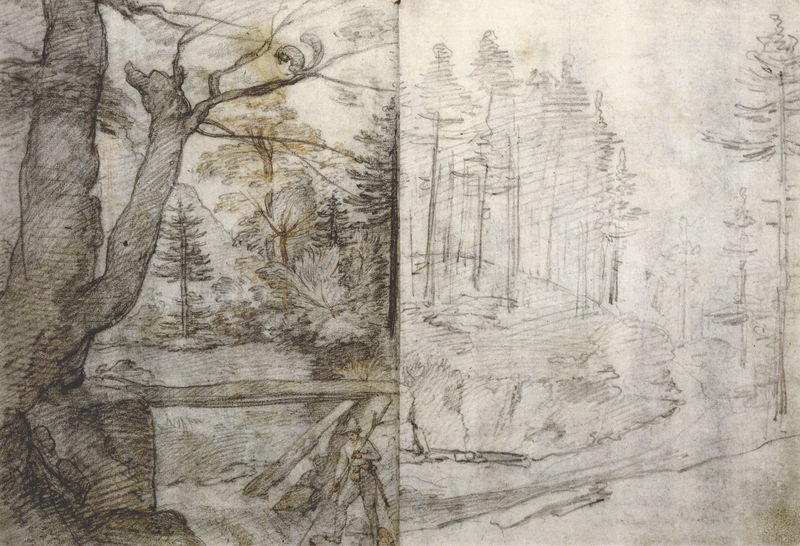
Titel: Junger Mann beim Überqueren eines Wildbachs, Ansicht des Bachlaufs
Künstler: Federico Zuccari
Standort: Wien
Institution: Albertina
Schlagwörter: baum, berg, blau, blätter, felsen, himmel, mann, vogel, wasser, weiß, bäume, fluss, grün, landschaft, äste, grau, holz, hut, schwarz, skizze, zeichnung, weg, wiese, steine, ast, bach, baumstamm, hügel, natur, stamm, brücke, blatt, wald, papier, stab, berge, linien, tannen, steg, buch, wandern, kohle, brett, bleistift, tanne, entwurf, unvollendet, jäger, wanderer, nadelwald, nadelholz, knorrig, himel, zeichnugn, eichhörnchen, nicht fertig, waldzeichnung